You are looking at a signal-to-image encoding: consecutive vibration samples arranged as the rows of a grayscale square. Diagnose the bearing from this image, choosing from: normal, inner_race, outer_race, ball.
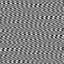
Answer: outer_race